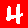
Digit: 4